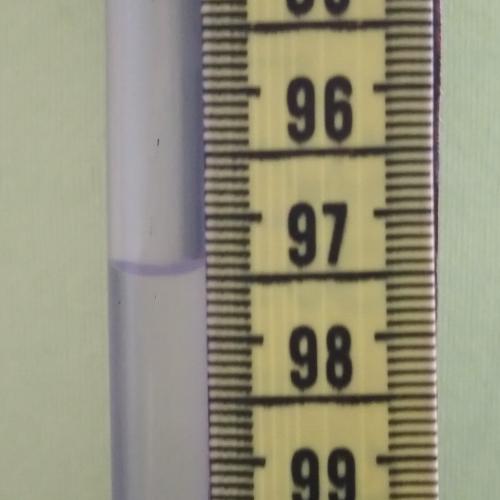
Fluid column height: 97.4 cm